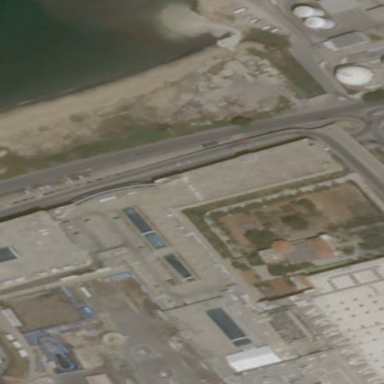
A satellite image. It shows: Multi-storey parking mall building.